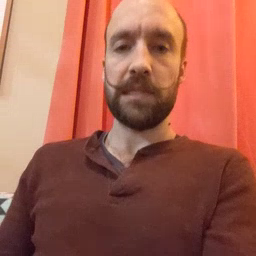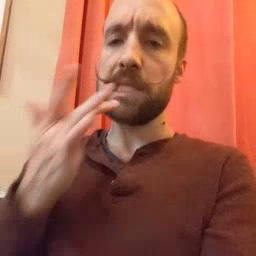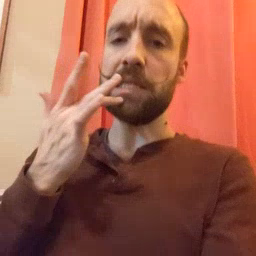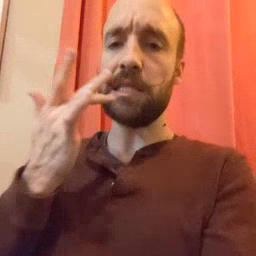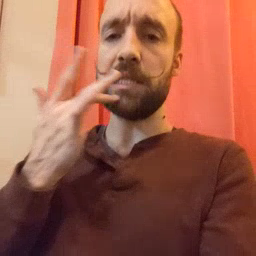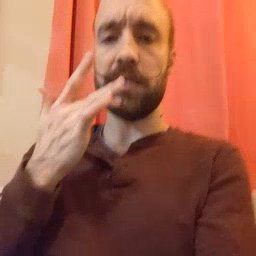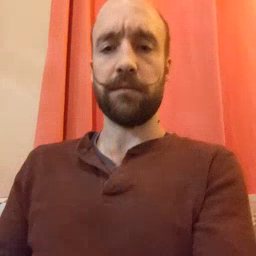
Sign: taste